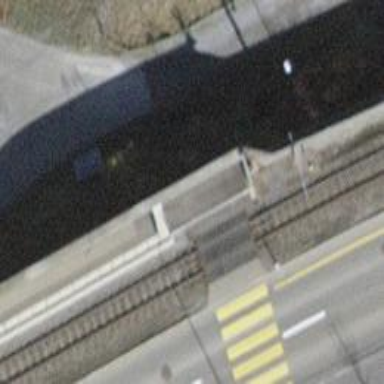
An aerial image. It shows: Crossing for the railway.